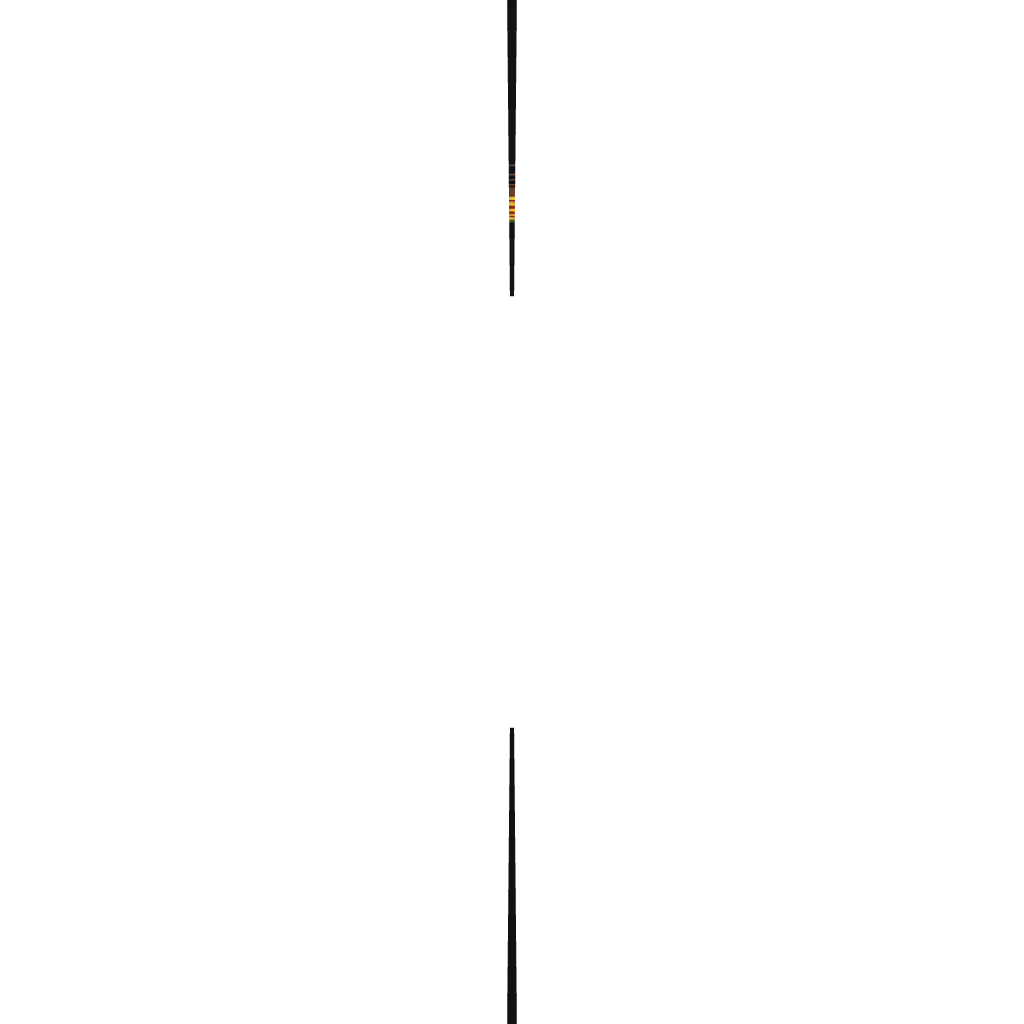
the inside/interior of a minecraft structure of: F.C Barcelona